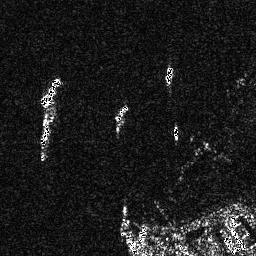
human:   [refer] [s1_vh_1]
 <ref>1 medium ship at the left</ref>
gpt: <box>[[14, 29, 23, 42, 0]]</box>

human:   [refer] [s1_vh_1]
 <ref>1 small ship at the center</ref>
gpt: <box>[[44, 39, 50, 47, 0]]</box>

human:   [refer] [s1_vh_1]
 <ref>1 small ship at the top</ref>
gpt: <box>[[64, 25, 68, 33, 0]]</box>